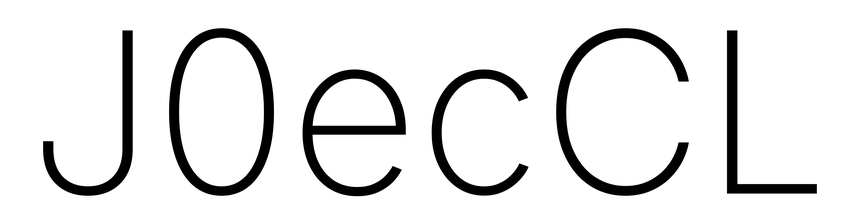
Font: Inter_ExtraLight